Question: I'm developing a query against a table that contains a bunch of points in a time series. The table can grow quite large, and so I want the query to effectively downsample the output by averaging points over fixed time intervals. After writing the query, I'm surprised by how SQL Server (2008) has opted to execute the query. The execution plan reveals an unnecessary sorting operation that would become expensive as the time series grows. Here is the problem, reduced to a simple example:
'''
CREATE TABLE [dbo].[Example]
(
[x] FLOAT NOT NULL,
[y] FLOAT NOT NULL,
PRIMARY KEY CLUSTERED
(
[x] ASC
)
);
SELECT FLOOR([x]), AVG([y])
FROM [dbo].[Example]
GROUP BY FLOOR([x]);
'''
Here I have (x,y) pairs that are already sorted by x (because of the clustered primary key), and I'm averaging y for each whole number x (by truncating with the 'FLOOR' function). I would expect that the table is already suitably sorted for the aggregate since 'FLOOR' is a monotonic function. Unfortunately, SQL Server decides that this data needs to be re-sorted, and here is the execution plan:

Shouldn't SQL Server be able to perform a streaming aggregation over data grouped by a monotonic function of columns that are already suitably sorted?
Is there a general way to rewrite such queries so that SQL Server will see that the order is preserved?
I've found an article on the subject <URL>.
Here are even simpler queries over '[dbo].[Example]' that demonstrate the point:
'''
SELECT [x], [y]
FROM [dbo].[Example]
ORDER BY FLOOR([x]) --sort performed in execution plan
SELECT [x], [y]
FROM [dbo].[Example]
ORDER BY 2*[x] --NO sort performed in execution plan
SELECT [x], [y]
FROM [dbo].[Example]
ORDER BY 2*[x]+1 --sort performed in execution plan
'''
In any single addition or multiplication, the query optimizer understands that the data already has the same order (and this is seen when you group by such expressions too). So it seems like the concept of monotonic functions is understood by the optimizer, just not generally applied.
I'm testing the computed column / index solution now, but it seems like this will dramatically increase the size of the persisted data since I will need several indices to cover the range of possible intervals.
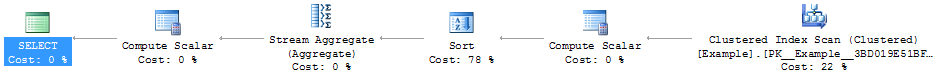
Answer: Some notes:
- -
I think you will have the best query performance if you do something like this:
'''
create table Point
(
PointId int identity(1, 1)
constraint PK_Example_Id primary key,
X float not null,
Y float not null,
FloorX as floor(x) persisted
)
create index IX_Point_FloorX_Y on Point(FloorX, Y)
'''
Add some rows:
'''
declare @RowCount int = 10000
while(@RowCount > 0)
begin
insert Point
values (cast(crypt_gen_random(2) as int), cast(crypt_gen_random(2) as int))
set @RowCount -= 1
end
'''
Query:
'''
select floor(X), avg(Y)
from Point
group by floor(X)
'''
or
'''
select FloorX, avg(Y)
from Point
group by FloorX
'''
both will have the same plan
Plan: no sorting

Another option - you can create indexed view. In this case you will have to query the view directly, unless you have Enterprise Edition, which would use indexed view indexes even if you query table directly.
Just realized I didn't explicitly answer your question. You asked why would SQL perform sort if 'X' is clustered primary key. SQL does not perform sort on 'X', it performs sort on 'floor(x)'. In other words, if 'x' is already sorted, then 'f(x)' would not necessarily have the same order, right?